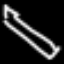
Label: pencil